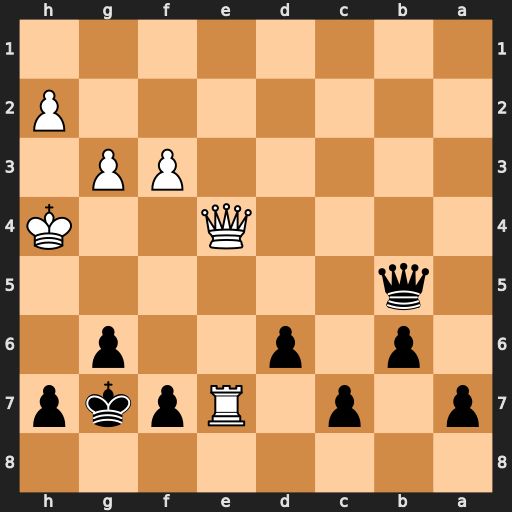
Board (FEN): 8/p1p1Rpkp/1p1p2p1/1q6/4Q2K/5PP1/7P/8
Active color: b
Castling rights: -
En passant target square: -
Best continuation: Qh5#